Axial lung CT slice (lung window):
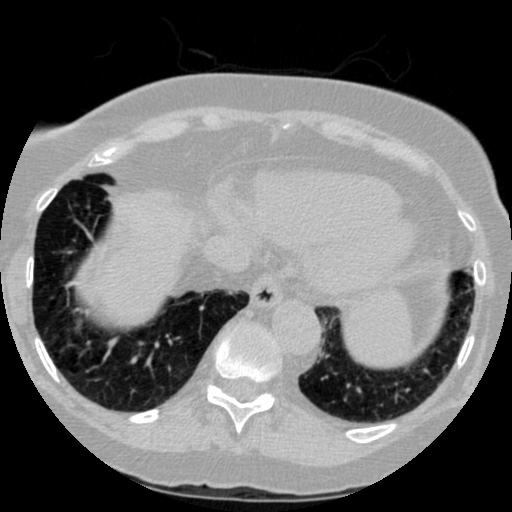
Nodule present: no